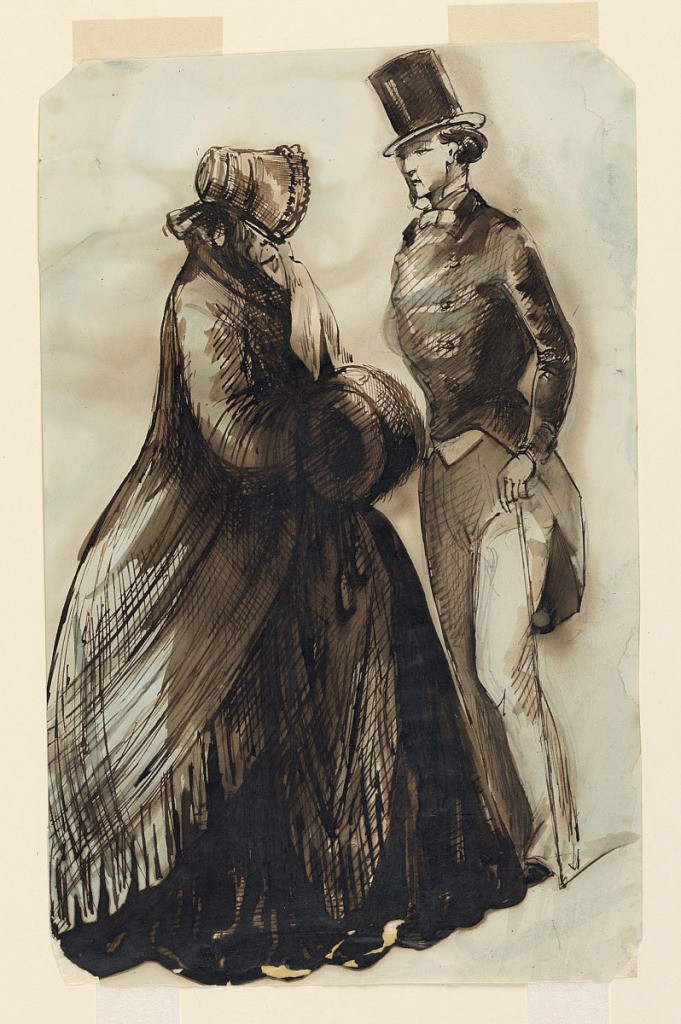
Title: The Conversation
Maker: Constantin Guys, French, 1802 – 1892
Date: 1858–60
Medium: Pen and brown ink, brush and tan and blue washes over graphite on thin white wove paper
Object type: Drawing
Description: Vertical rectangle with trimmed corners. Figure of a woman, side view, facing right, wearing a poke bonnet and shawl and carrying a muff. She is talking with a gentleman seen in three quarter front view wearing a high hat, light trousers, cutaway coat and carrying a cane.